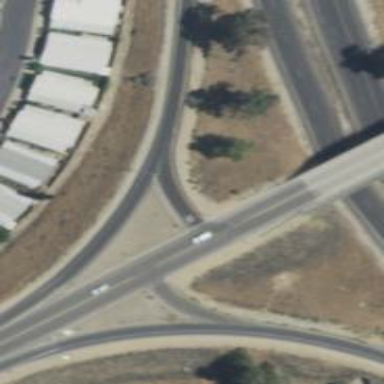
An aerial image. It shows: Primary link road with asphalt surface.